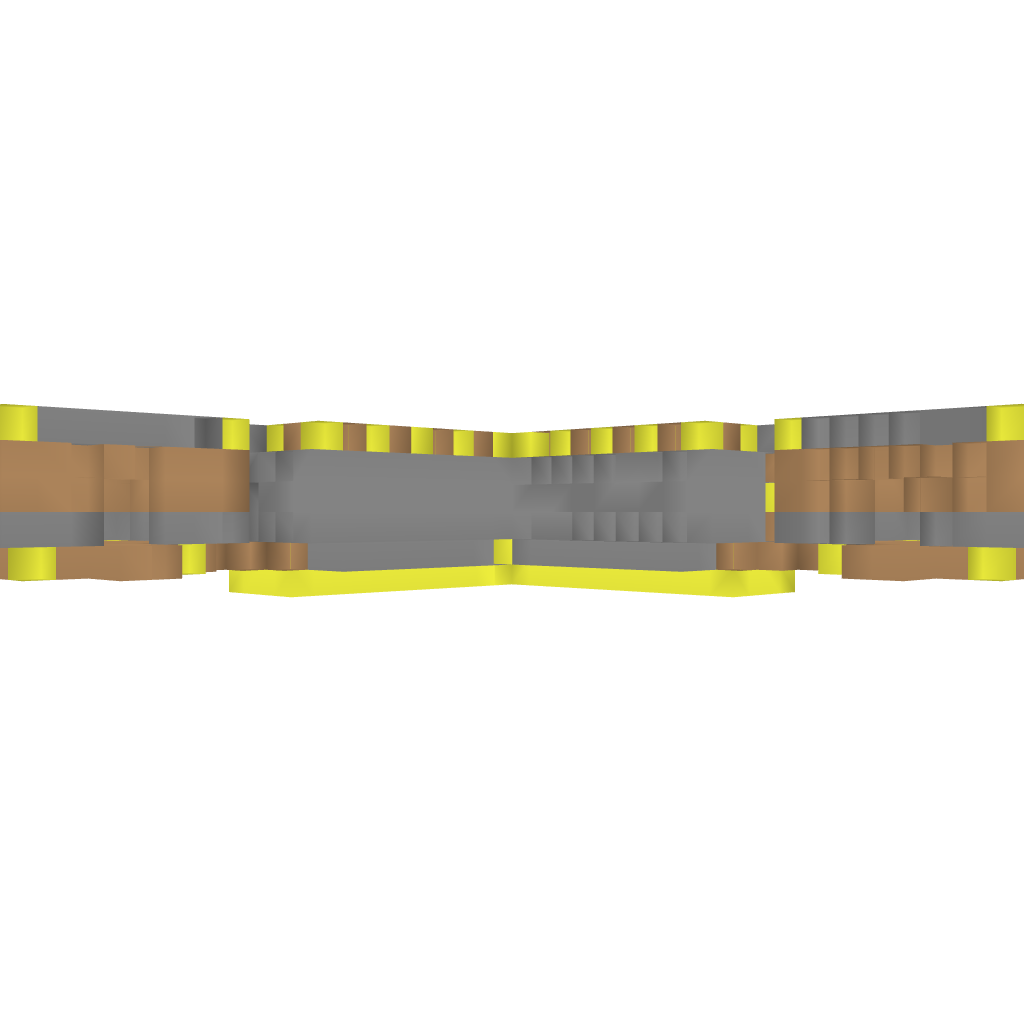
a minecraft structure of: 5 blocks high structure